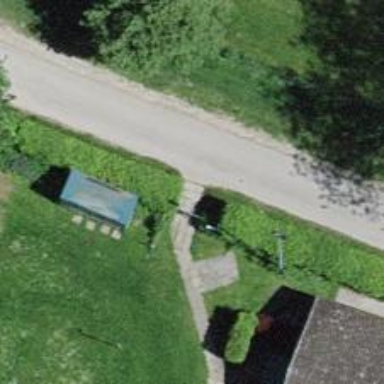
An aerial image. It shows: Gate.